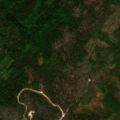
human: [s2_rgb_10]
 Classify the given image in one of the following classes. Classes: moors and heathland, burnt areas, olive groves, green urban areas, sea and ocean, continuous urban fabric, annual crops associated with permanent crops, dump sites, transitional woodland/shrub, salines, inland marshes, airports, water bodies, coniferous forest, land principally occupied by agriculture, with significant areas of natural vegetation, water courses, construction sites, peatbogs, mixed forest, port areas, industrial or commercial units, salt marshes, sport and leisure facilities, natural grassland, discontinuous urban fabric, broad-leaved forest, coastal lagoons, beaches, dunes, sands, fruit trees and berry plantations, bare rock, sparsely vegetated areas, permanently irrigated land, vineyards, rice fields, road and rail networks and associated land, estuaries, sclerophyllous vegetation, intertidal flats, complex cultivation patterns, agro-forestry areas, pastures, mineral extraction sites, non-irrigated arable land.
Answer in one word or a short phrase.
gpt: coniferous forest, mixed forest, transitional woodland/shrub